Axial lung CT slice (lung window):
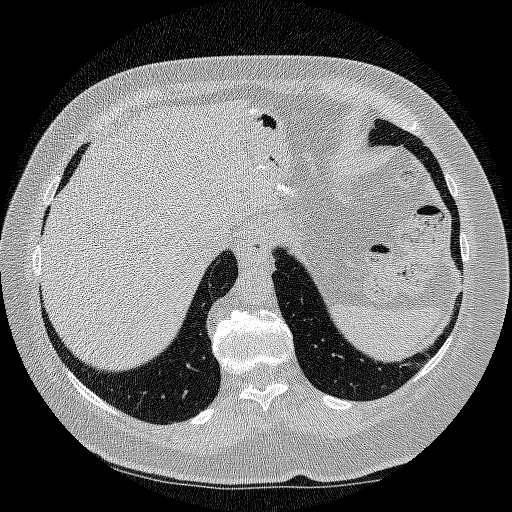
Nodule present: no